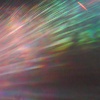
Label: sunburn